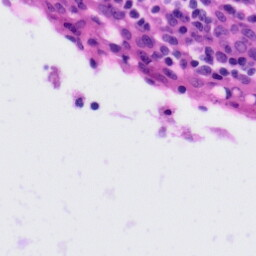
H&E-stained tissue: Tonsil